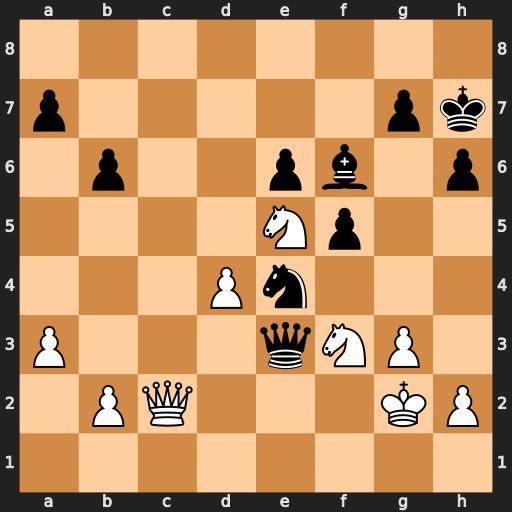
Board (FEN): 8/p5pk/1p2pb1p/4Np2/3Pn3/P3qNP1/1PQ3KP/8
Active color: w
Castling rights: -
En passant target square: -
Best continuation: Nc4 Qf2+ Qxf2 Nxf2 Kxf2